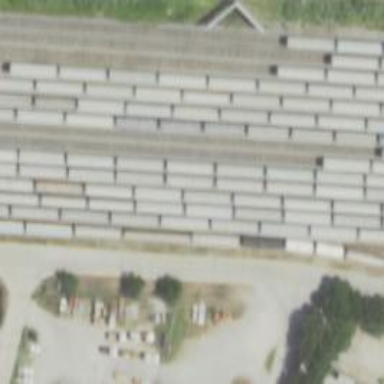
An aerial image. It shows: Railway yard used for servicing trains.